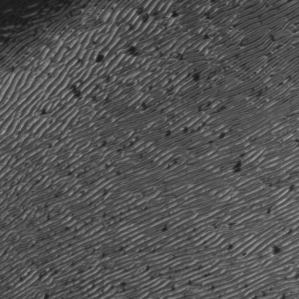
Label: frost